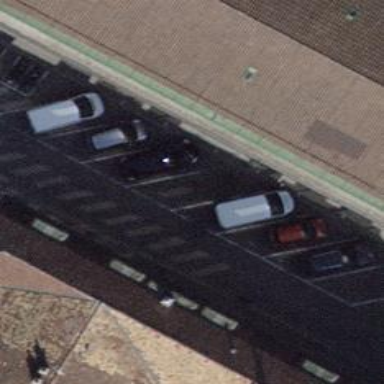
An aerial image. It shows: Parking available on the street side.